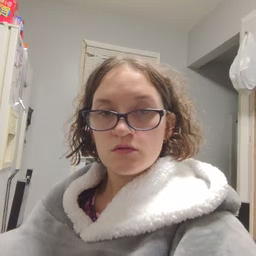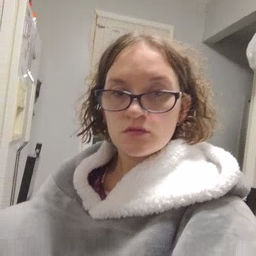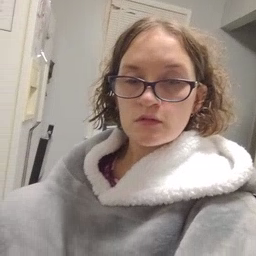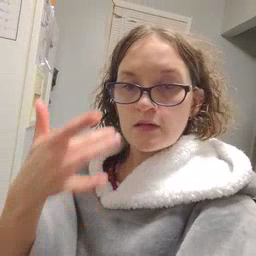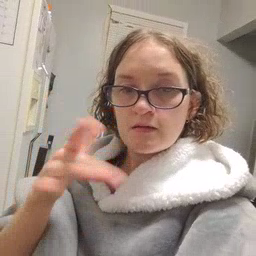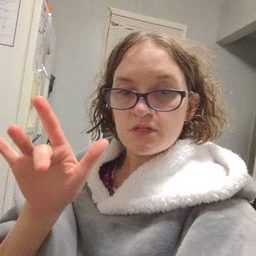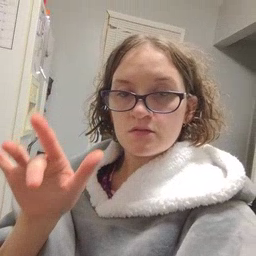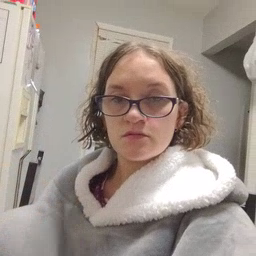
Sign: empty